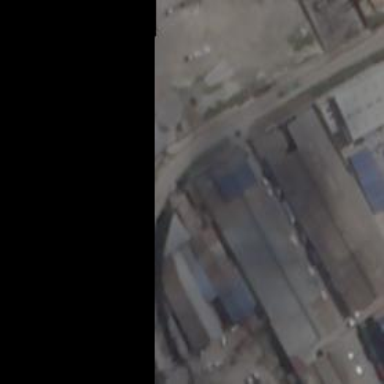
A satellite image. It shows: Industrial building.